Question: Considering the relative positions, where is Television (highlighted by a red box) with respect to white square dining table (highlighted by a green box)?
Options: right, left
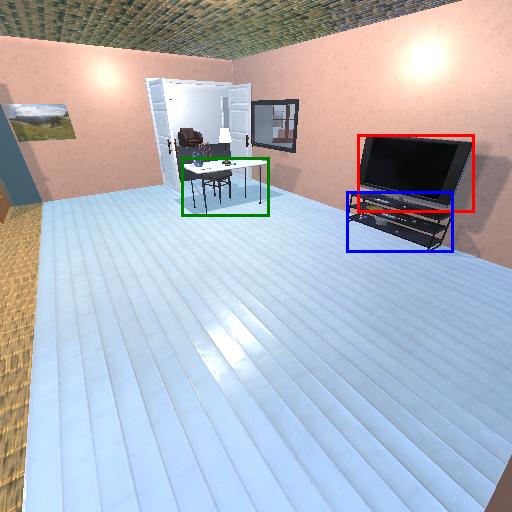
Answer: right